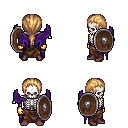
a pixel art fantasy rpg character, male body template, skeleton, purple wings, robe skirt, light blonde ponytail hairstyle, gold gloves, maroon shoes, shield, four views (front, back, left, right), 2x2 character sprite sheet, small pixel art, hard edges, no anti-aliasing